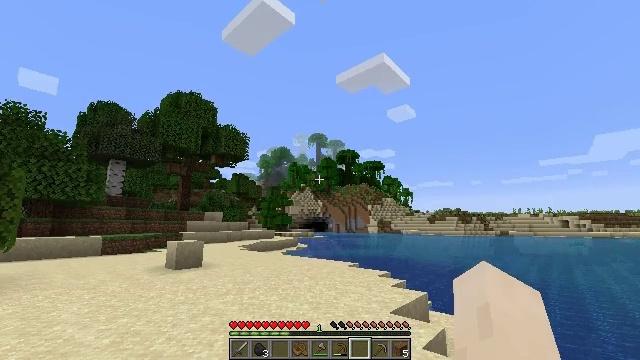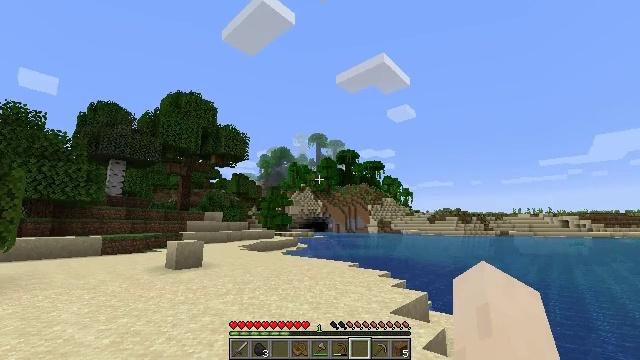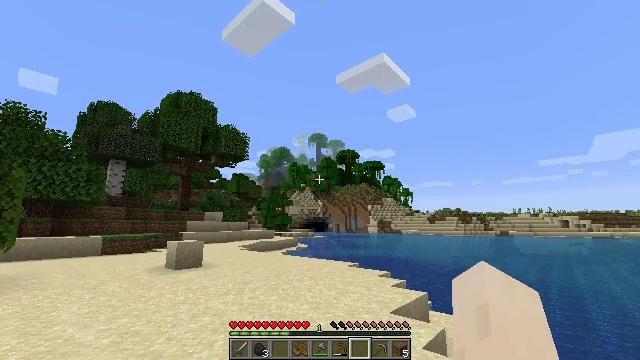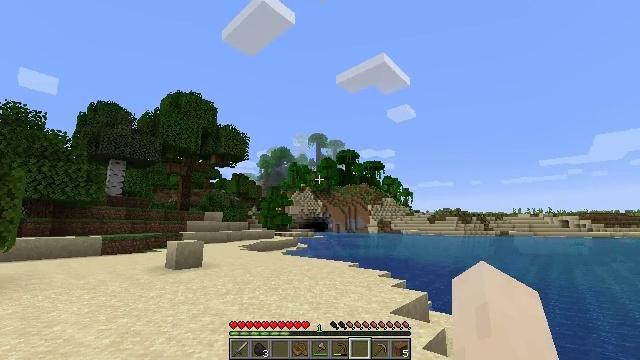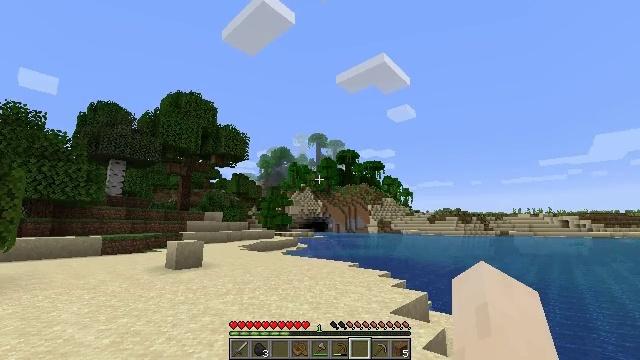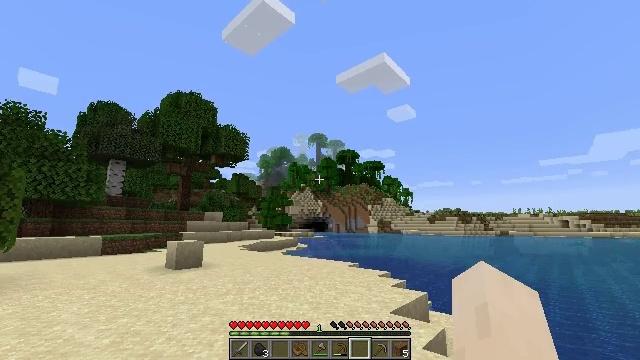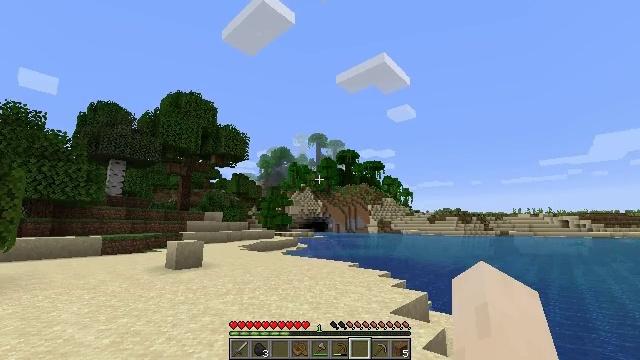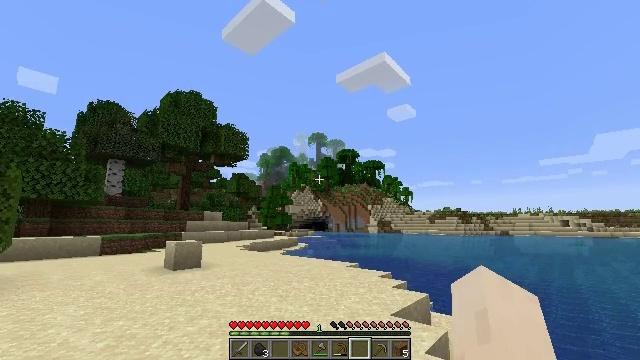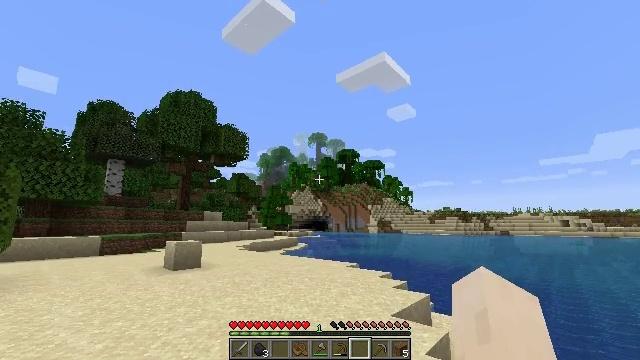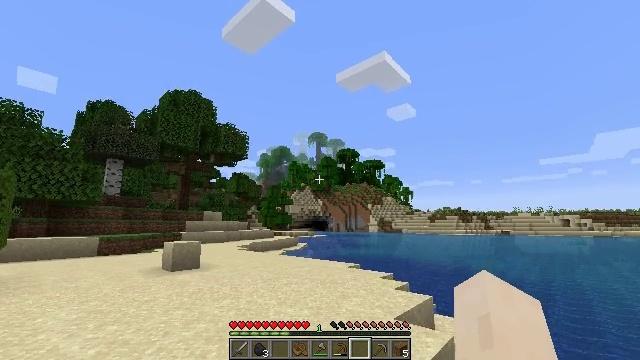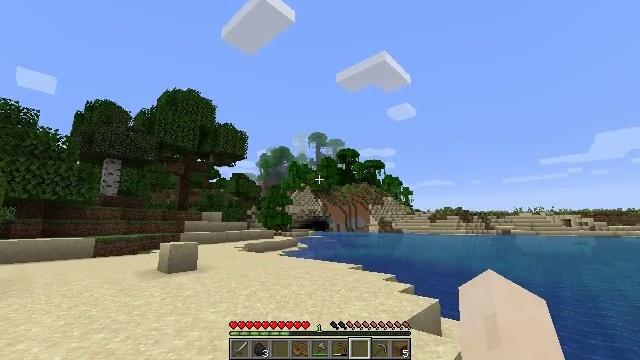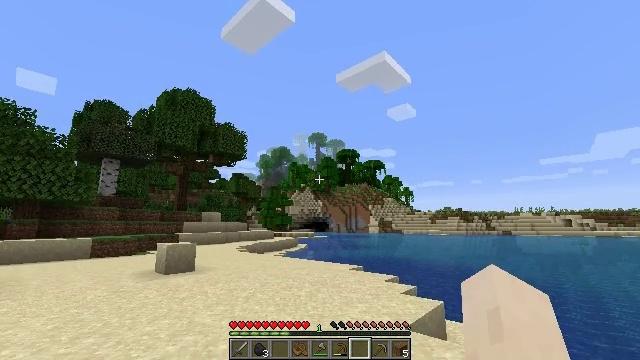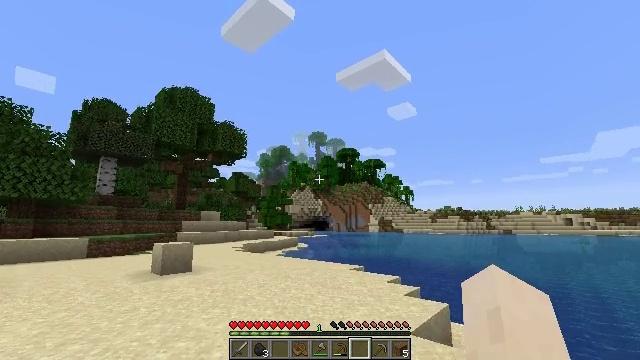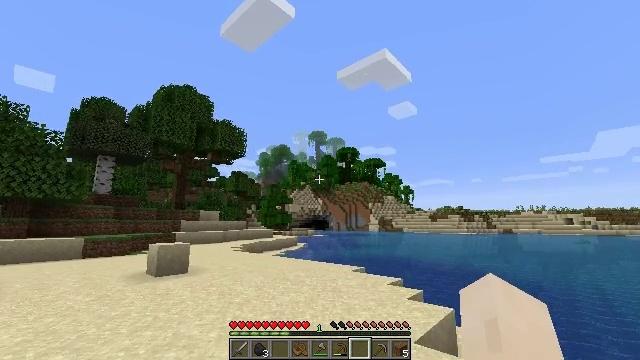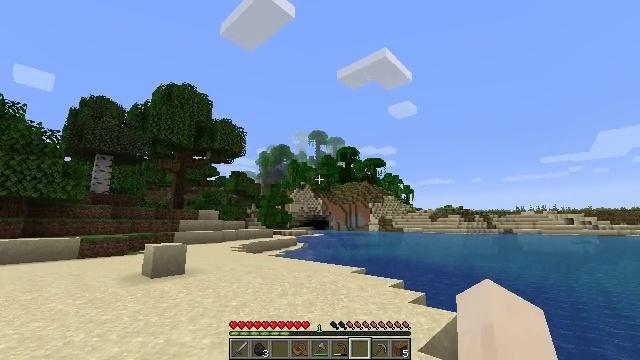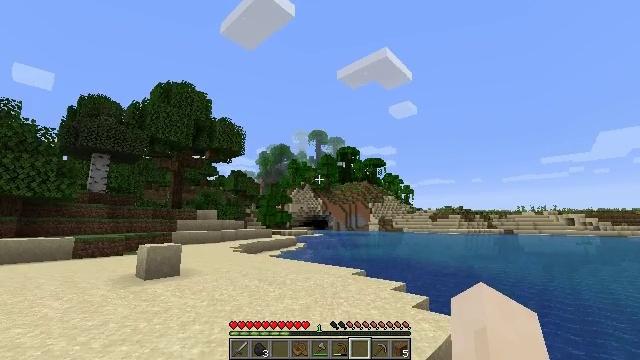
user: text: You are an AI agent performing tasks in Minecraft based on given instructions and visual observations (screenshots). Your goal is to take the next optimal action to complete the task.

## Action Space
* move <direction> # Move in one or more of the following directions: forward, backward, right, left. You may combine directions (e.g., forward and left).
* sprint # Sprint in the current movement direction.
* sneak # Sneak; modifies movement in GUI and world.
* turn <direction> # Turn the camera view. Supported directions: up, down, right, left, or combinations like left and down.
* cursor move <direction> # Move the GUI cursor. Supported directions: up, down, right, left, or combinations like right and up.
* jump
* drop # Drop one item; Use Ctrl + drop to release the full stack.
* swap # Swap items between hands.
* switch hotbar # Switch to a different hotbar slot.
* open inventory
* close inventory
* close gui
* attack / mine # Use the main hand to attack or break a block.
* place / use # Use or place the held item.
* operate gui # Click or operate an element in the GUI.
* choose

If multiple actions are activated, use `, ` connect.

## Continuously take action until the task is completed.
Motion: motion action
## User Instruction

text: Use the furnace to make cooked salmon.
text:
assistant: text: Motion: no_op
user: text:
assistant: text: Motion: no_op
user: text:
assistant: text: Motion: no_op
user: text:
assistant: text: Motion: no_op
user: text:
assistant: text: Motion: no_op
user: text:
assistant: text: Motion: no_op
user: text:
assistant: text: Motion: move forward
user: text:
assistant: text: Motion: move forward
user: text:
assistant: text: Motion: move forward
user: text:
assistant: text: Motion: move forward
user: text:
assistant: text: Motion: move forward
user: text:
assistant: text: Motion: move forward
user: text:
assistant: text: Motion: move forward
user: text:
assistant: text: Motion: move forward
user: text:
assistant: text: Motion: move forward
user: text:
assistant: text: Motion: move forward
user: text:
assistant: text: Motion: move forward
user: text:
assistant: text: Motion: move forward and move left
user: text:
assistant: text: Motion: move forward and move left
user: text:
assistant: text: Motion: move forward and move left
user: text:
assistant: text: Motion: move forward and move left
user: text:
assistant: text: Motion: move forward and move left
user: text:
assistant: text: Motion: move forward and move left
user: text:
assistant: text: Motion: move forward and move left
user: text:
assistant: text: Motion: move forward
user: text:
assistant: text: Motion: move forward
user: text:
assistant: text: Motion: move forward
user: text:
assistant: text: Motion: move forward
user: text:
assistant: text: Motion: move forward
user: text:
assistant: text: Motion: move forward